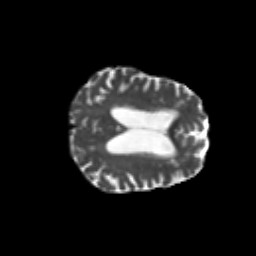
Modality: T2w
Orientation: axial
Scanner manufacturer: siemens
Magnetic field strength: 3 T
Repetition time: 6.8 s
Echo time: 0.093 s